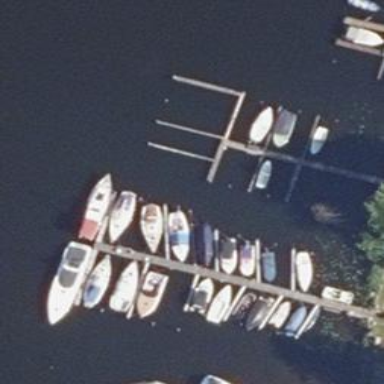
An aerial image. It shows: Man-made pier.